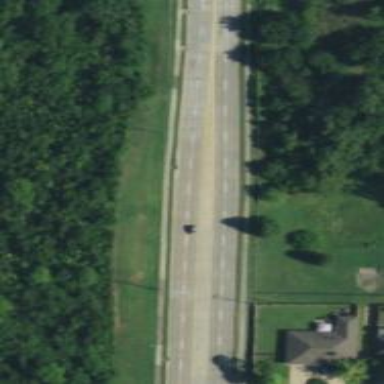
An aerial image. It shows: Primary highway.